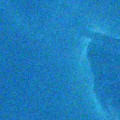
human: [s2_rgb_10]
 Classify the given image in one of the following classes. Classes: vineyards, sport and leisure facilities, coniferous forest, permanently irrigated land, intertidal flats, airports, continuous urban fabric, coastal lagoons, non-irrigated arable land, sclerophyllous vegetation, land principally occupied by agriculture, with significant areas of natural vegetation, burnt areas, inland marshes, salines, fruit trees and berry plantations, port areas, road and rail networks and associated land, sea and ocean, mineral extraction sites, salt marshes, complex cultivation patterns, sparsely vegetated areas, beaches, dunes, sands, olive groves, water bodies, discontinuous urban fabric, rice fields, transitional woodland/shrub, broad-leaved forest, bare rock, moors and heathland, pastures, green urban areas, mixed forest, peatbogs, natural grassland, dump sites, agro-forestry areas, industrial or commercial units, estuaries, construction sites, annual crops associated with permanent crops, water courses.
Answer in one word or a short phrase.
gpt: sea and ocean